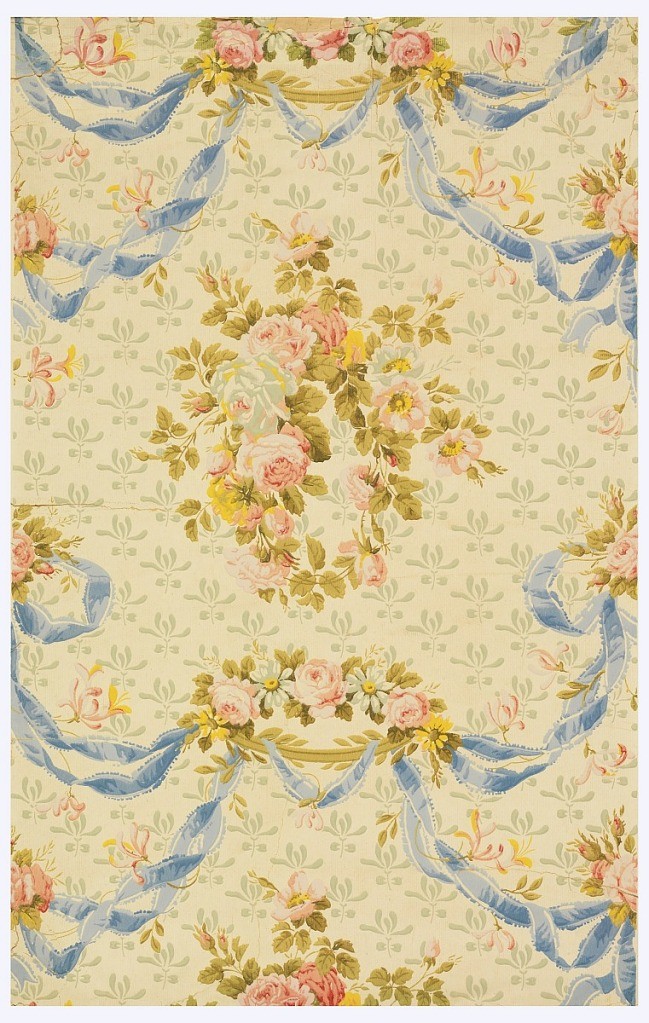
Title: Sidewall
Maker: Zuber & Cie, Rixheim, Alsace, France, founded 1797
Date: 1875–1900
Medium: machine-printed on machine-made paper
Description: Powdered background of stylized irises on finely-striped embossed paper. Wreaths of roses enclosed by festoons of ribbon caught on branches of roses and daisies. At ends of festoons bowknots hold clusters of roses. Printed in blues, pink, coral, rose, pale aqua, greens and yellow.